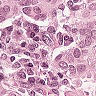
Metastatic tissue present: yes